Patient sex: F
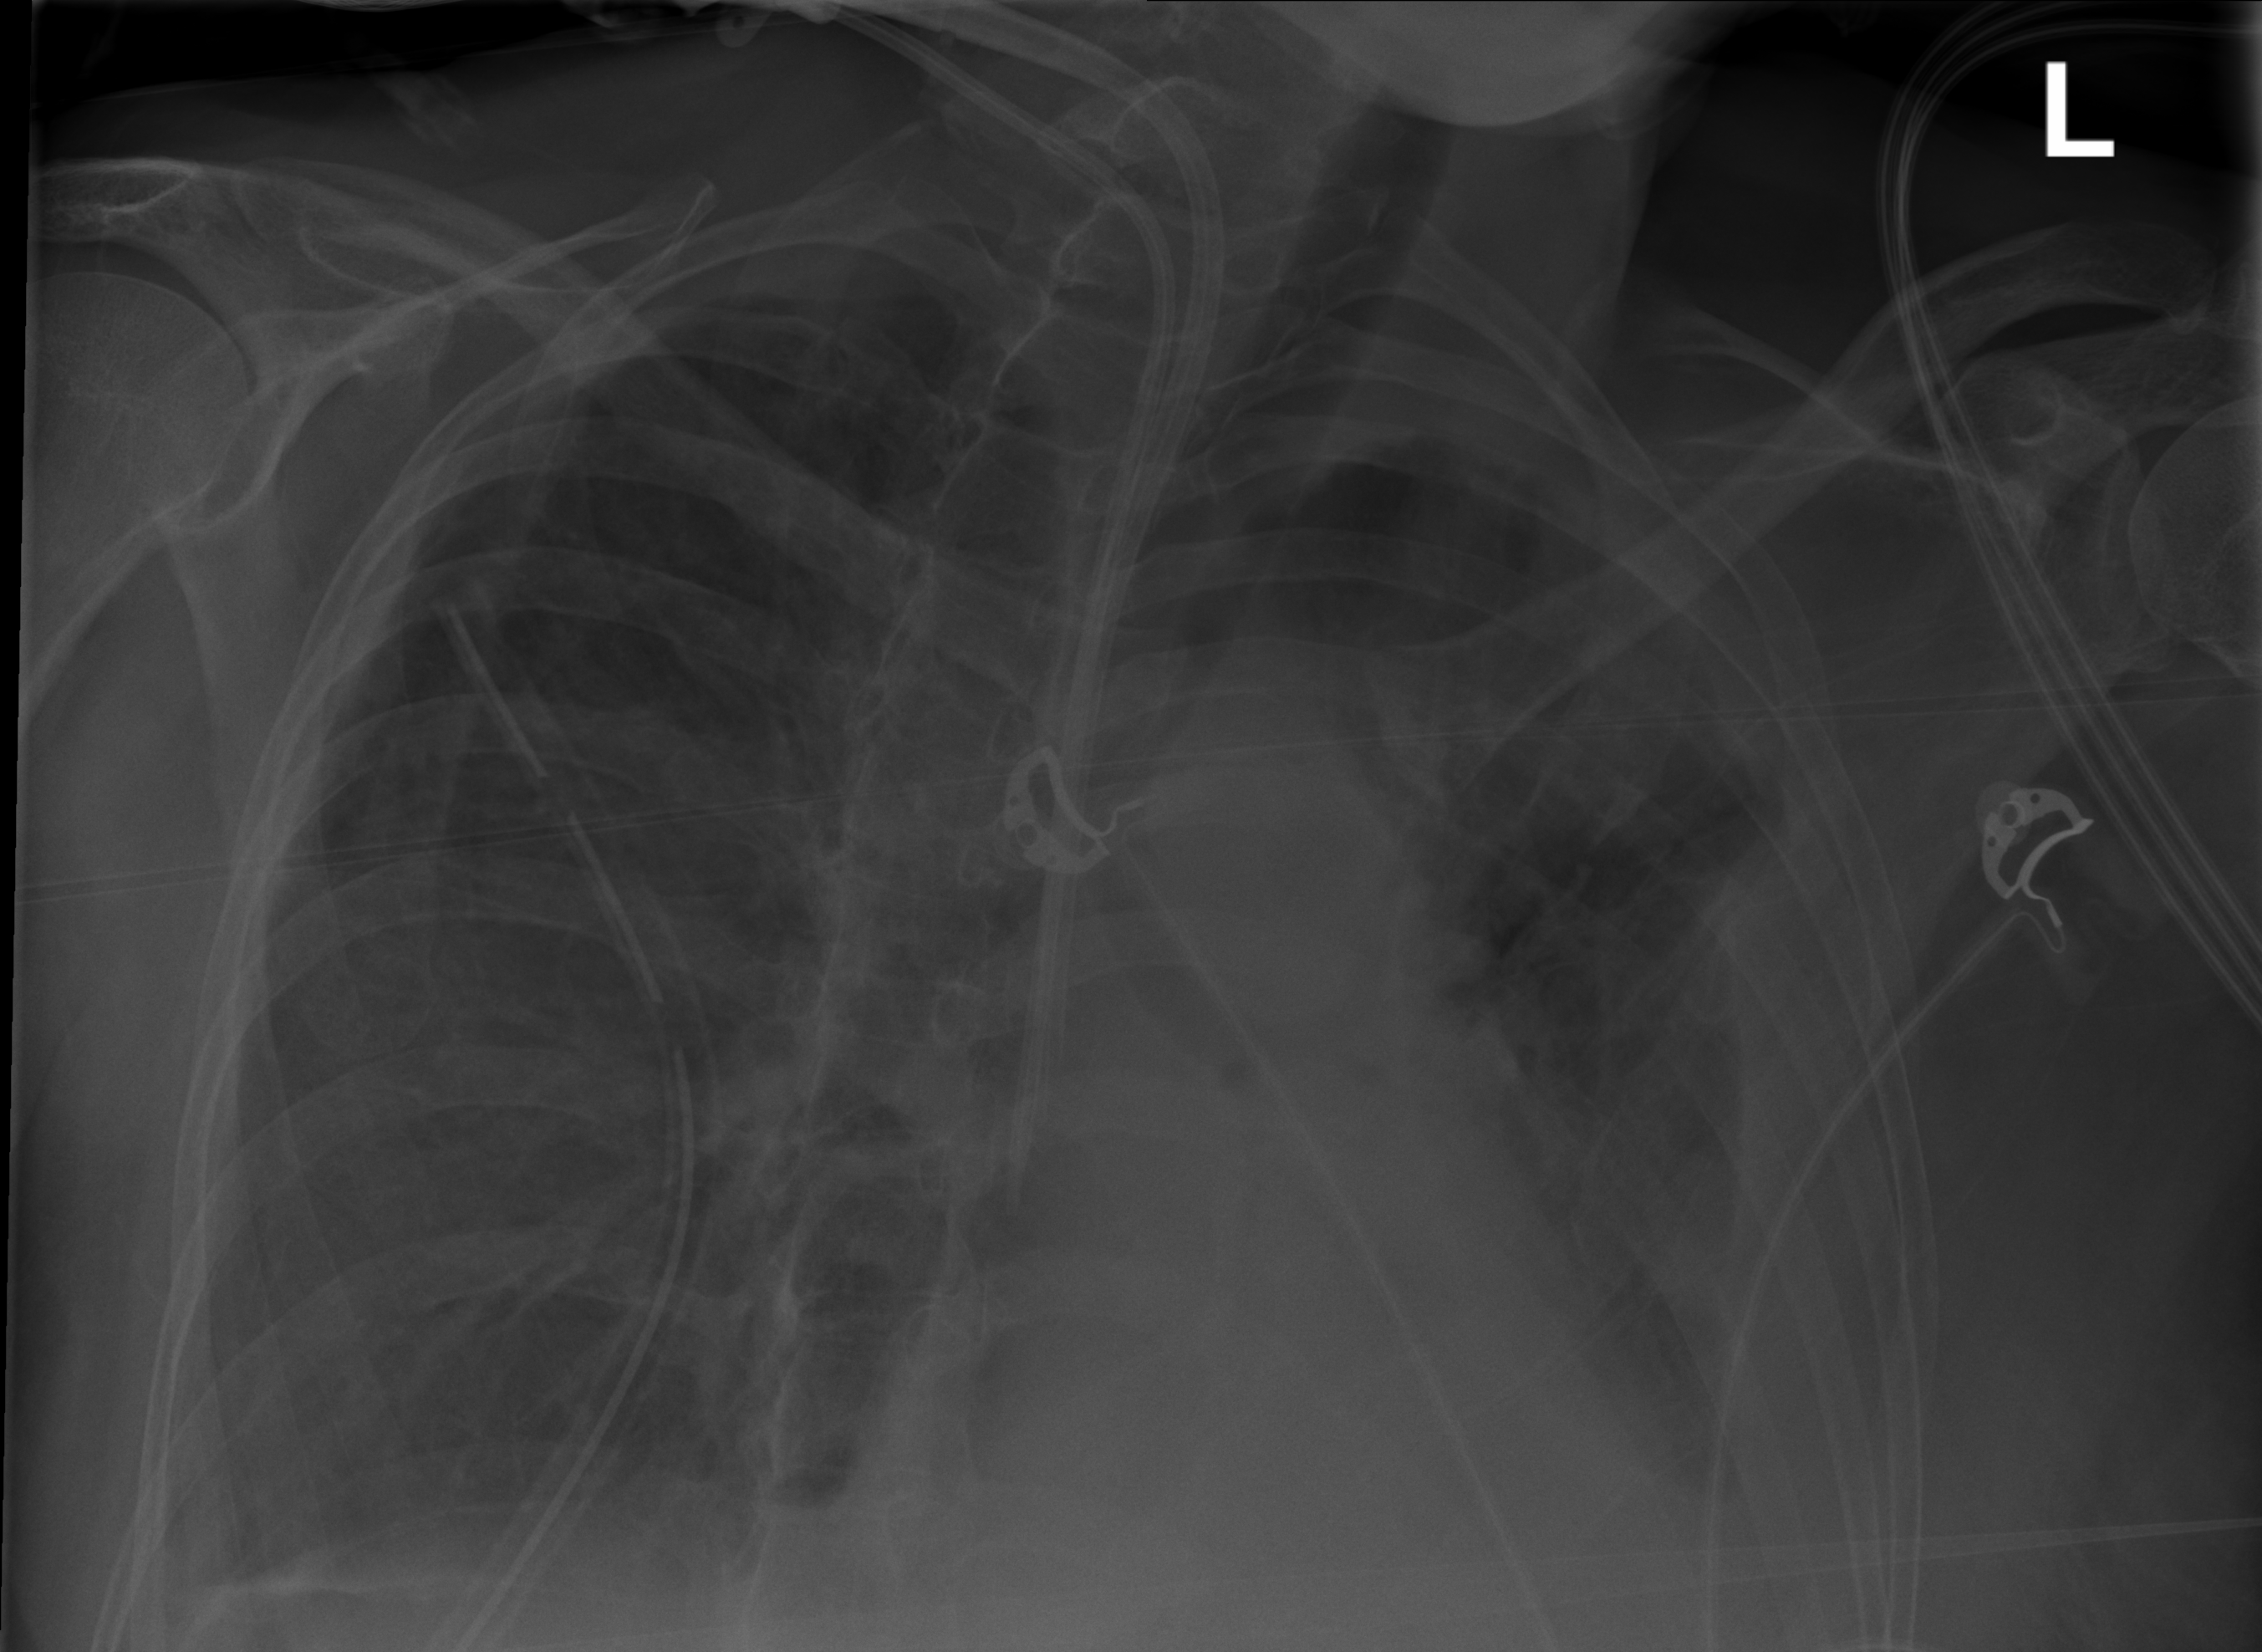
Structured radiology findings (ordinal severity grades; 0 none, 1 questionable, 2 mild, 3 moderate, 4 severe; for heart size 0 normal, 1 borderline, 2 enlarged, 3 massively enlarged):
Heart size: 1
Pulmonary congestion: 1
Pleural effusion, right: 2
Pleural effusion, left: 3
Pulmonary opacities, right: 0
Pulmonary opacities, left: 0
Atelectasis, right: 2
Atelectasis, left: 2